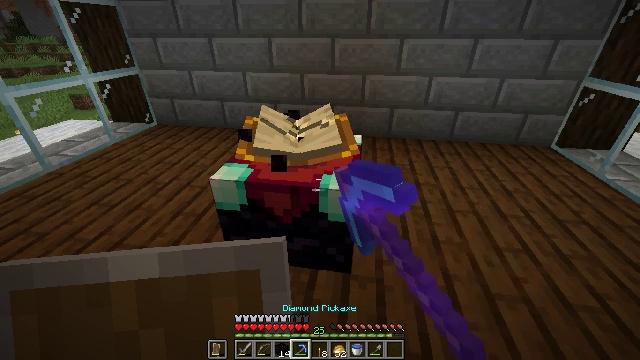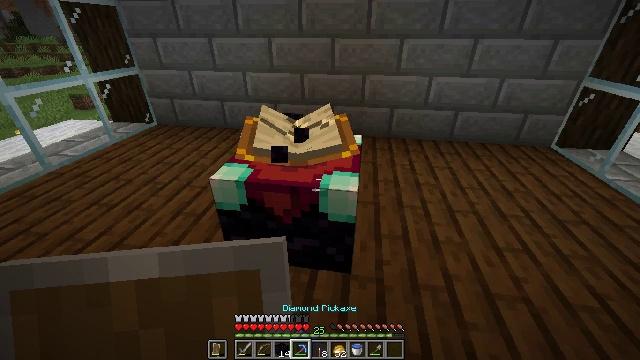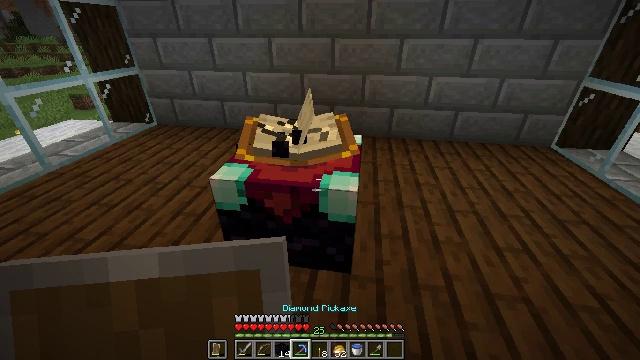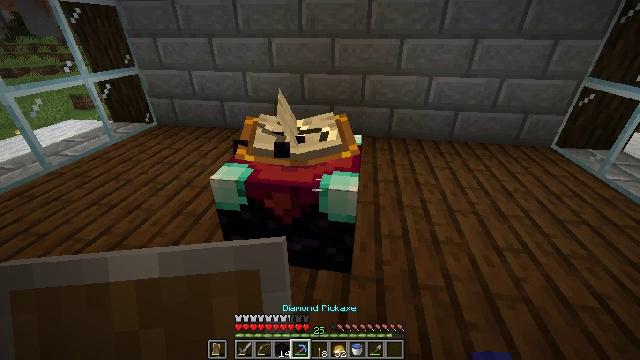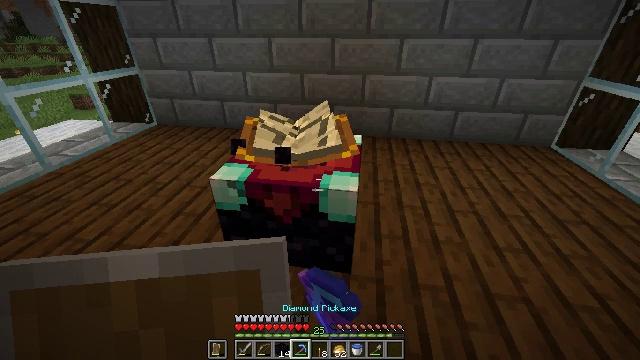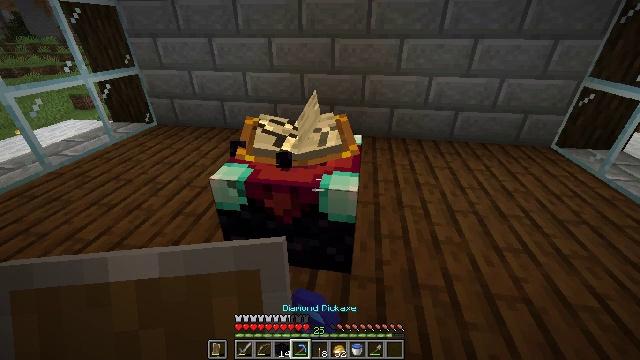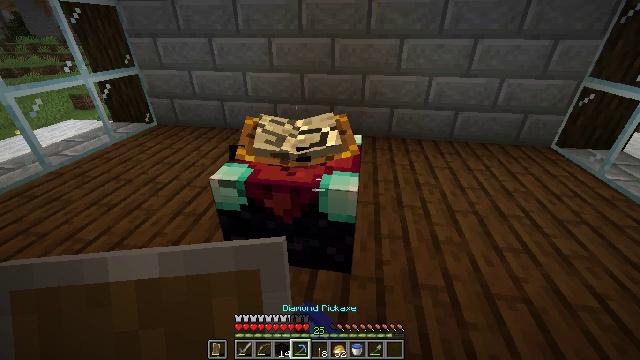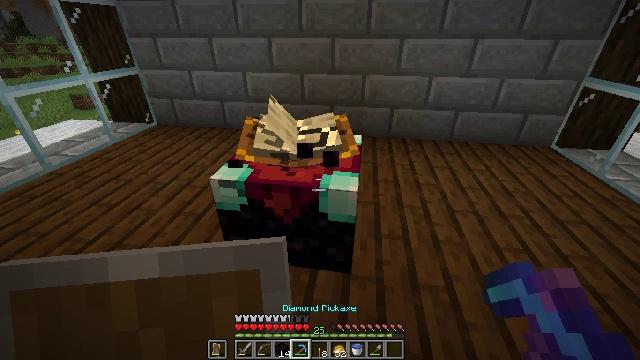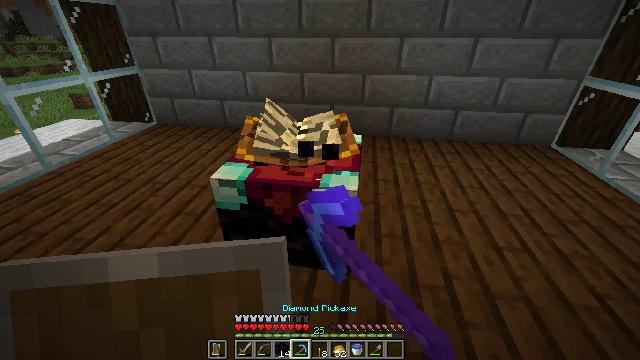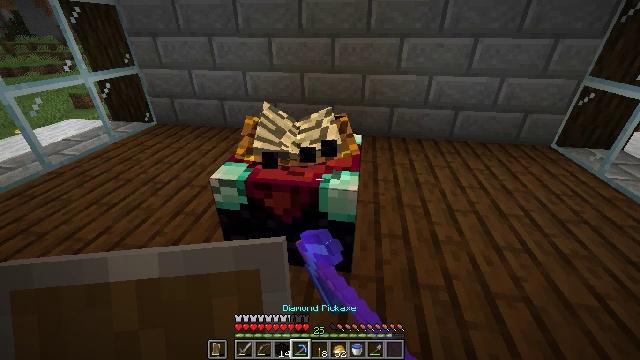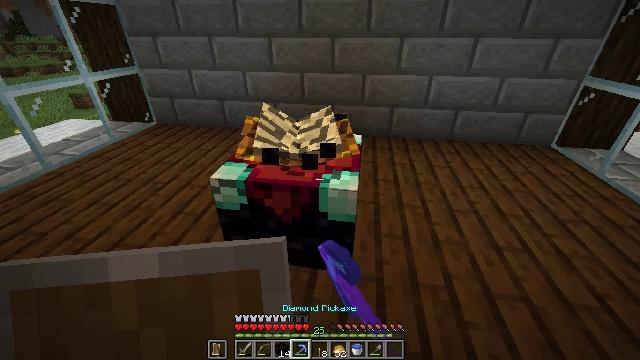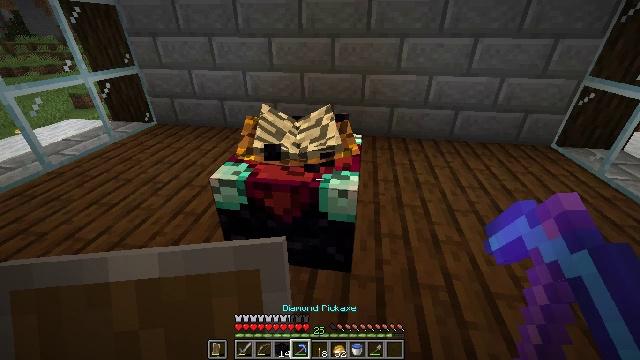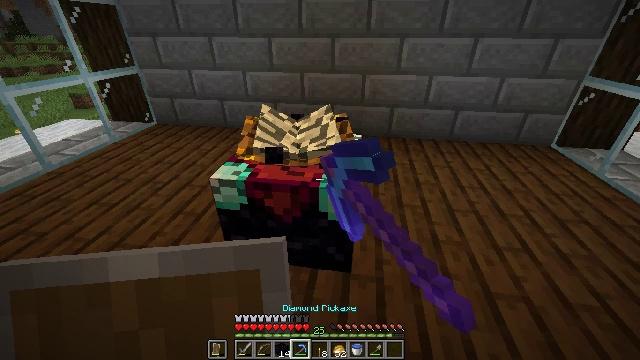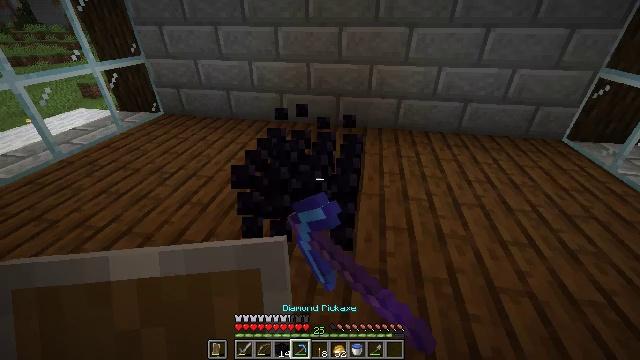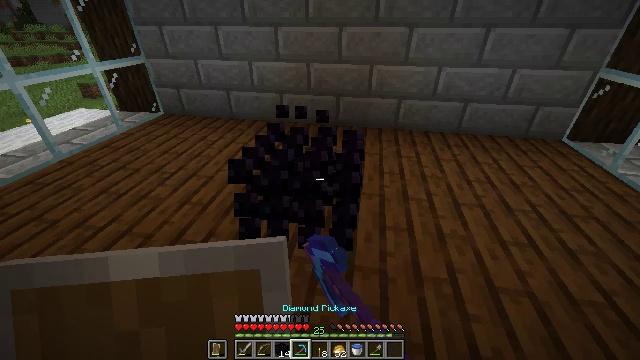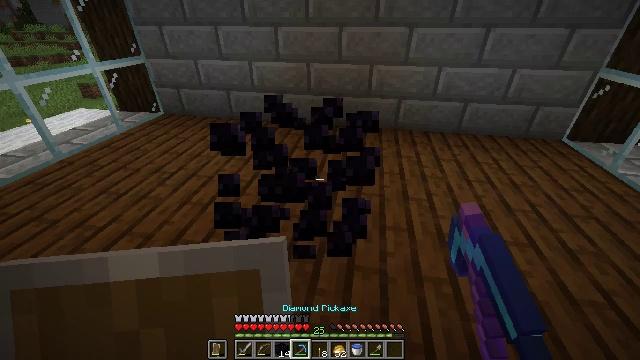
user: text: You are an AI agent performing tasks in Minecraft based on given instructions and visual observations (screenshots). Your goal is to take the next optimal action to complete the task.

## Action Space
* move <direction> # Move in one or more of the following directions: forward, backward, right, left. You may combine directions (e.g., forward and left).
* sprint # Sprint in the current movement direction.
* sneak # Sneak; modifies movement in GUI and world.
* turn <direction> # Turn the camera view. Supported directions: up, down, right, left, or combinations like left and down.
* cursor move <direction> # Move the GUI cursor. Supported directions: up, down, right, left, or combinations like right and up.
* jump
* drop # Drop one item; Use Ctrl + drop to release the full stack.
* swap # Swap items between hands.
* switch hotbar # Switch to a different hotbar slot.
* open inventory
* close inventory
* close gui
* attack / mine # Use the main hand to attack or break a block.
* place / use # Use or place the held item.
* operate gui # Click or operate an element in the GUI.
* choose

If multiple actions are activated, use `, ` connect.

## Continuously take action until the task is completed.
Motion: motion action
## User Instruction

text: Gather the enchanting table for reuse.
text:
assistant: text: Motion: attack / mine
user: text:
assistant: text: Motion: attack / mine
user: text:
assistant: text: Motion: attack / mine
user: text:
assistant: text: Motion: attack / mine
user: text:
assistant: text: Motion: attack / mine
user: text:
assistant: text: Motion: attack / mine
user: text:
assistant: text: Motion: attack / mine
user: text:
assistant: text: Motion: attack / mine
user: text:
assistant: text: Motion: attack / mine
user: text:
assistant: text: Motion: attack / mine
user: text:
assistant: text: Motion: attack / mine
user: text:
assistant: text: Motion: attack / mine
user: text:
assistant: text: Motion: turn left and down, attack / mine
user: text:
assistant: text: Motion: attack / mine
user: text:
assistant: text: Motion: attack / mine
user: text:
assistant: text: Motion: attack / mine
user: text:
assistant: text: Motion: move forward, attack / mine
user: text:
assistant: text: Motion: move forward, turn left and down
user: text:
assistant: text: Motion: no_op